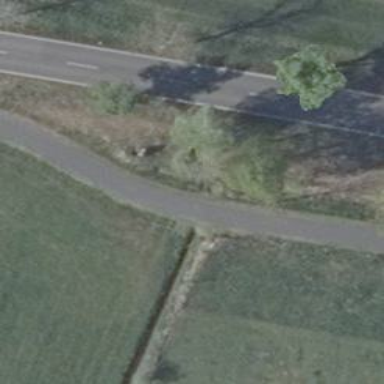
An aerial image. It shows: Asphalt path designated as bicycle road.